Question: # SOLVED
Thanks to Predrag Maric I managed to find a bug which was that referencedColumnName was not referring to the right field. then I had to make the Table2 class implement the Serializable Interface and this made my test pass
Thanks for your help
# Question
How can I map Table3 in Hibernate?

'''
@Entity
@Table(name="Table3")
public class Table3 implements Serializable
{
@Id
@GeneratedValue
private long id;
@NotNull
@Column(name="field1")
private String field1;
@NotNull
@Column(name="field2")
private String field2;
@ManyToOne
@JoinColumn(name="Table2_id")
private Table2 Table2_id ;
@ManyToOne
@JoinColumn(name="Table2_Table1_username")
private Table2 Table2_Table1_username;
'''
'Cannot add or update a child row: a foreign key constraint fails ('database'.'Table3', CONSTRAINT'fk_Table3_Table2'FOREIGN KEY ('Table2_id','Table2_Table1_username') REFERENCES'Table2'('id','Table1_username') ON DELETE NO ACTION ON UPDATE NO ACTION)'
'''
Table3(String field1, String field2, Table2 table)
{
this.field1 = field1;
this.field2 = field2;
this.Table2_id = table;
this.Table2_Table1_username = table;
}
'''
'''
@Before
public void init()
{
JdbcTemplate jdbc = new JdbcTemplate(dataSource);
jdbc.execute("DELETE FROM Table3");
jdbc.execute("DELETE FROM Table2");
jdbc.execute("DELETE FROM Table1");
}
@Test
public void testCreateMedia()
{
table1DAO.createTable(table1Object);
table2DAO.createTable(table2Object);
table3DAO.createTable(table3Object); //fails here
}
'''
Noted:
I am not using java naming convention for variables
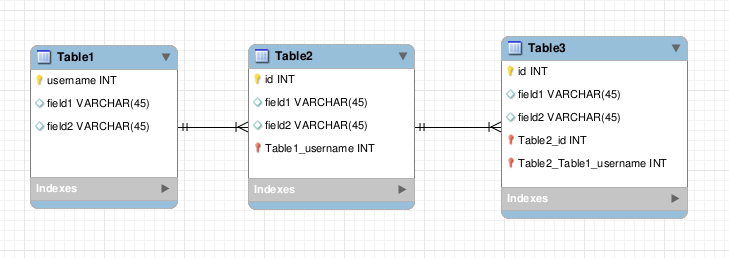
Answer: I think you misunderstood 'name' and 'referencedColumnName' in '@JoinColumn'.
'name' is the name of the column in source ('Table3') table which is a foreign key to target ('Table2') table.
'referencedColumnName' is the name of the column in target table which is a primari key ('Table2.id'). This attribute can be omitted in most cases.
In your case, it should look like this
'''
@ManyToOne
@JoinColumn(name="Table2_id")
private Table2 Table2_id ;
@ManyToOne
@JoinColumn(name="Table2_Table1_username")
private Table2 Table2_Table1_username;
'''